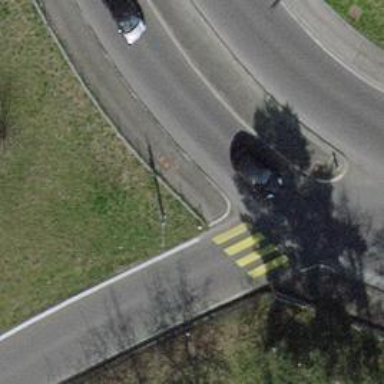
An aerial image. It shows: Marked zebra crossing on the road.